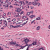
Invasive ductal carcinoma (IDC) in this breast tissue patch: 0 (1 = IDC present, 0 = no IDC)